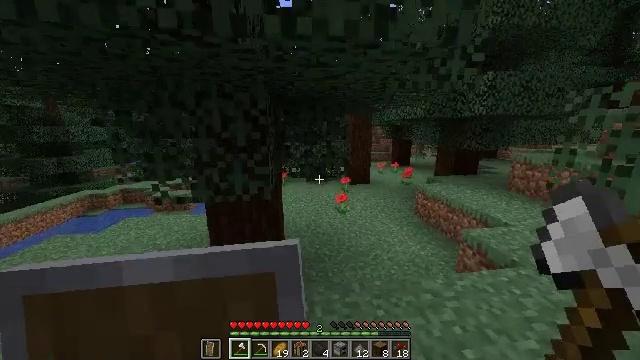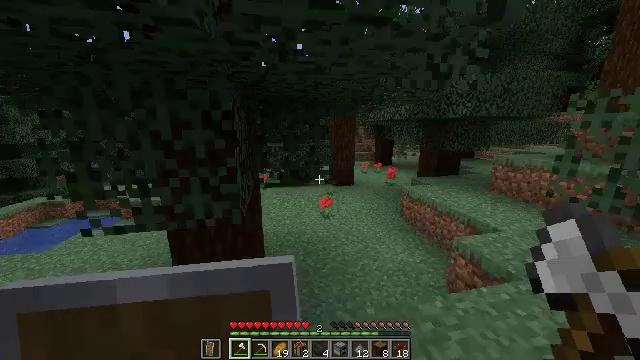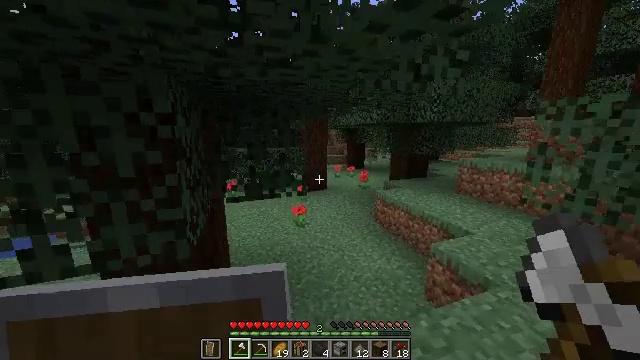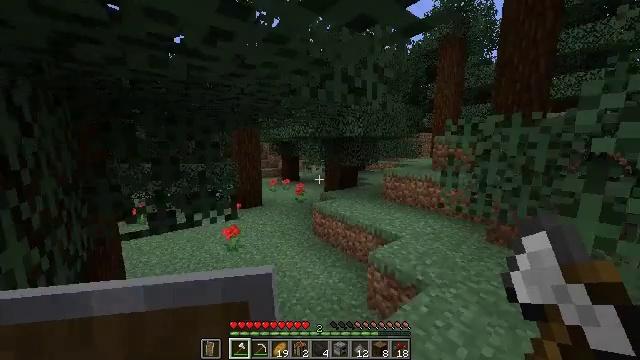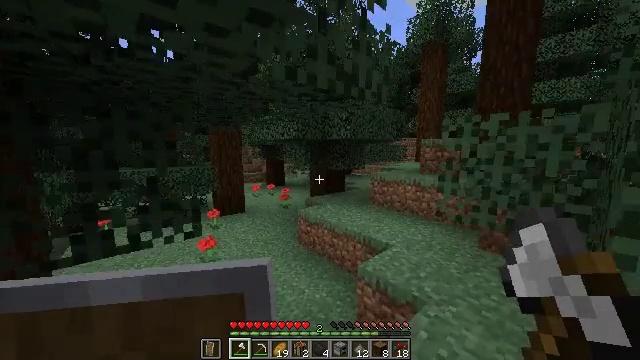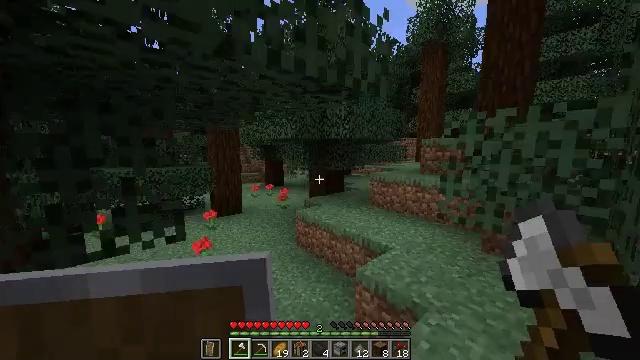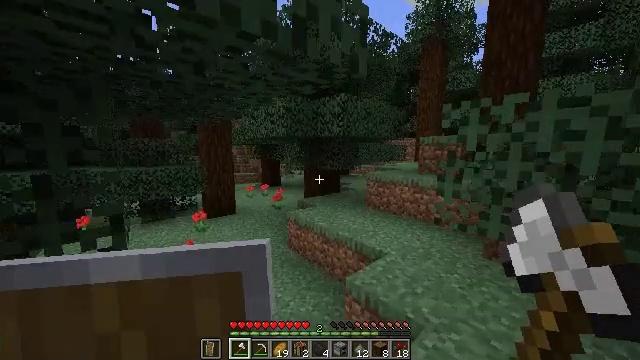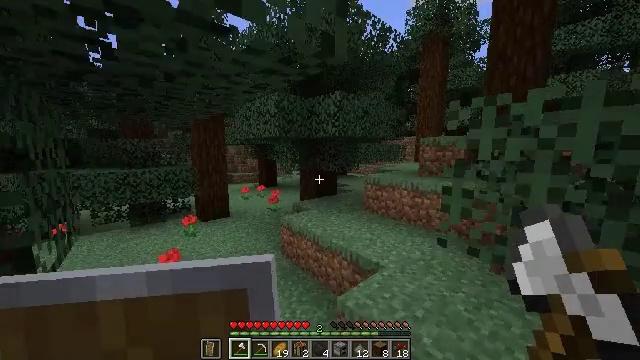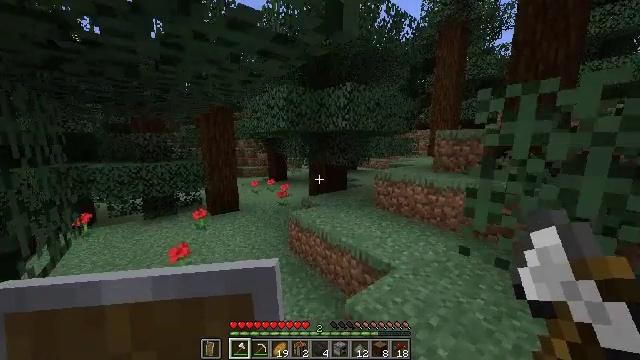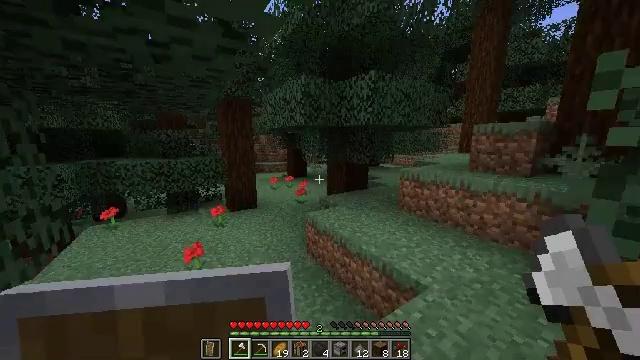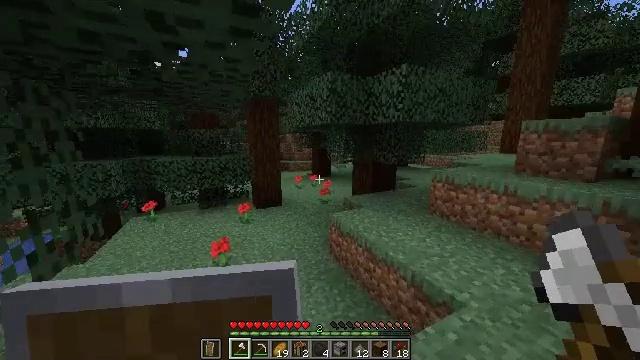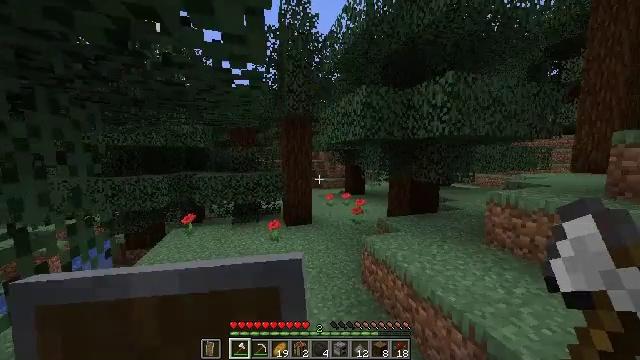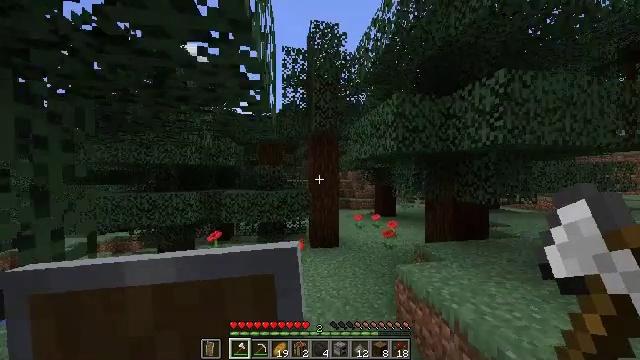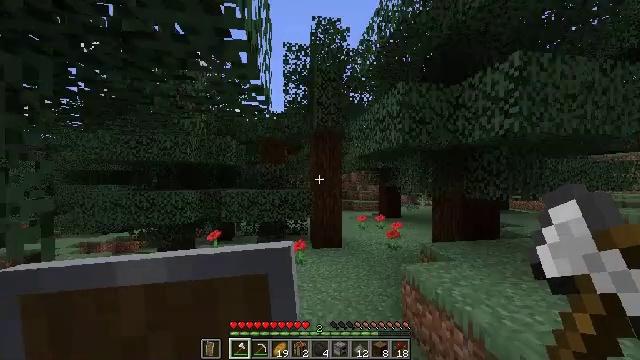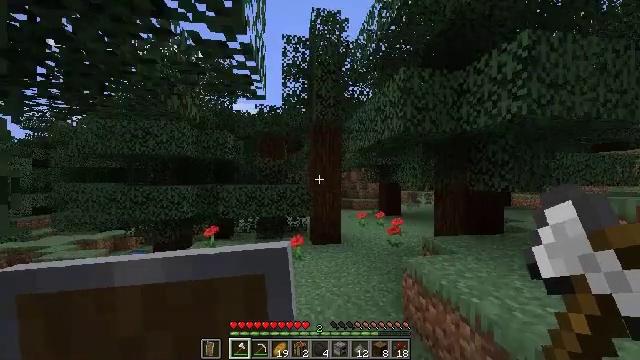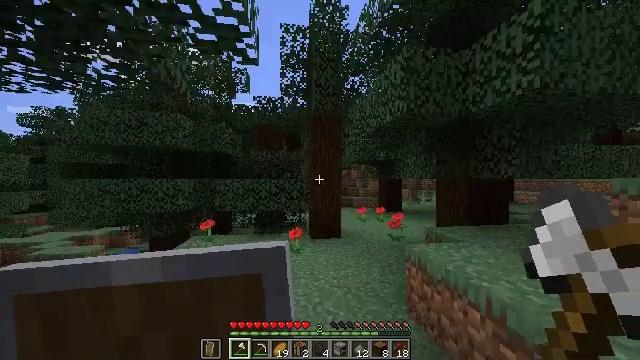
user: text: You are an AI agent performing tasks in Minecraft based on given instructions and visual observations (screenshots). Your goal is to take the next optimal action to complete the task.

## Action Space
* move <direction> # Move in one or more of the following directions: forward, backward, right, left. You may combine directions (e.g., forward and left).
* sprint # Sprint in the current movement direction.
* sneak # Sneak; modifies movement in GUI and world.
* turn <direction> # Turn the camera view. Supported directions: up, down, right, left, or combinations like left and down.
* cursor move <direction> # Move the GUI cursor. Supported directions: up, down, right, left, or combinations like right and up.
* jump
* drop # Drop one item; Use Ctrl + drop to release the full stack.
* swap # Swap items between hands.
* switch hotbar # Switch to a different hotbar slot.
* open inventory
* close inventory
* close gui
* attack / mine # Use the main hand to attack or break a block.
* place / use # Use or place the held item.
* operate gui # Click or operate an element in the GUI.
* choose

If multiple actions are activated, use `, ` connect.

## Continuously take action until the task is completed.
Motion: motion action
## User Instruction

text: Mine the sweet berry bush.
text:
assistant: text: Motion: move forward, sprint, turn right
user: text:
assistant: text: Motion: move forward, sprint, turn right
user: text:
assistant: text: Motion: move forward, sprint, turn right and up
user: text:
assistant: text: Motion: move forward and move right, sprint, turn right
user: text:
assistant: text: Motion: move forward and move right, sprint
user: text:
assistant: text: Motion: move forward and move right, sprint
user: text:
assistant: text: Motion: move forward, sprint
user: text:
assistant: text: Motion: move forward, sprint, turn left and down
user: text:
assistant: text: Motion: move forward, sprint, turn left and down
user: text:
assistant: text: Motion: move forward, sprint, turn left
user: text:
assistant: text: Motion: move forward, sprint, turn left and up
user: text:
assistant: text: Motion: move forward, sprint, turn left and up
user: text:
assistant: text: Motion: move forward, sprint
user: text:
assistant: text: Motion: move forward, sprint
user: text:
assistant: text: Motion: move forward, sprint
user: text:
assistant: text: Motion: move forward, sprint
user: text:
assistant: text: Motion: move forward, sprint, turn right and down
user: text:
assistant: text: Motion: move forward, sprint, turn right and down
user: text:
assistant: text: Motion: move forward, sprint
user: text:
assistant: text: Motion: move forward, sprint
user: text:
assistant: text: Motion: move forward, sprint
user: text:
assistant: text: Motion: move forward, sprint
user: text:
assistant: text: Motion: move forward, sprint
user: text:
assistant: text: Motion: move forward, sprint, turn left and down
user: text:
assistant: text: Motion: move forward, sprint, turn left and down
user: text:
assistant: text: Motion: move forward, sprint, turn left, jump
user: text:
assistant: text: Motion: move forward, sprint, jump
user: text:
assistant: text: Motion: move forward, sprint, jump
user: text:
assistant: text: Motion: move forward, sprint, jump
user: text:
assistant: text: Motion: move forward, sprint, jump